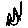
Label: zigzag